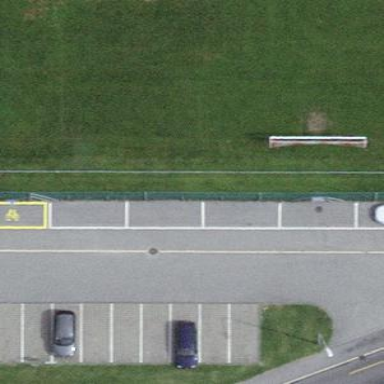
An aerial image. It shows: Parking area with surface.